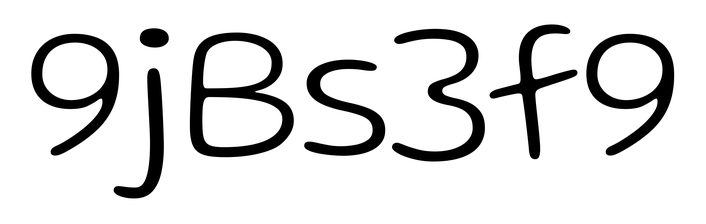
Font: Gluten_ExtraLight